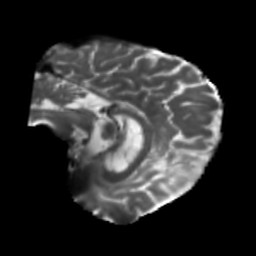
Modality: T2w
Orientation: sagittal
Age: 58
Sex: female
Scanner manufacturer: siemens
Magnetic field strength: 3 T
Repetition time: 5.47 s
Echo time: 0.0854 s